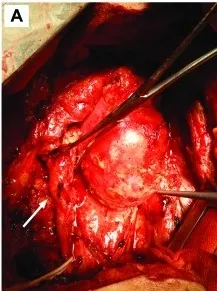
Reoperation was performed to explore the left kidney and ureter. (A) Almost complete occlusion of ureteral stricture was found in the upper ureter (arrow).
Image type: medical_photograph (other_medical_photograph)